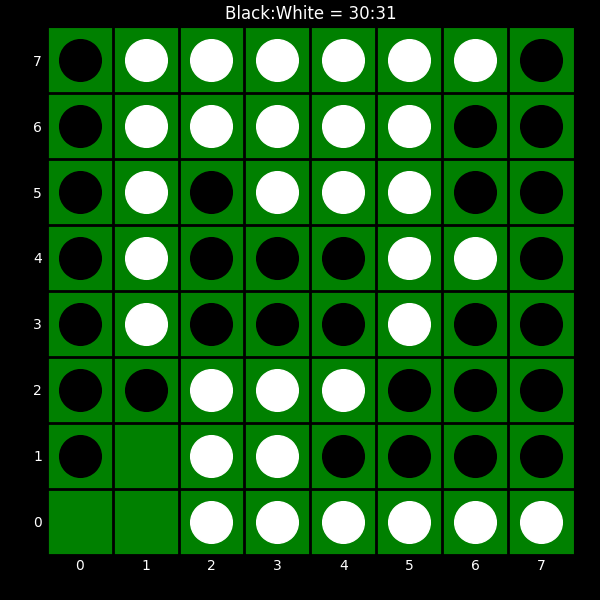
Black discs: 30
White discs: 31